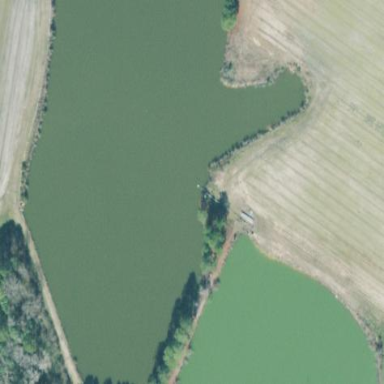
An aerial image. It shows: Reservoir of natural water.